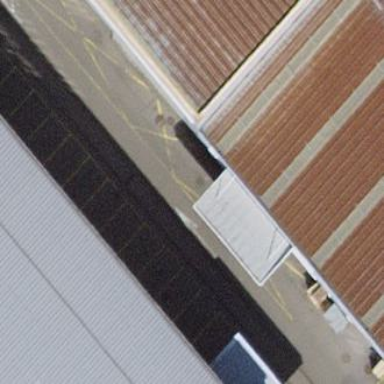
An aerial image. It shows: Parking area with surface.